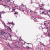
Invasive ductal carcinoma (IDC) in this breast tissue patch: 0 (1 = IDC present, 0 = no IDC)